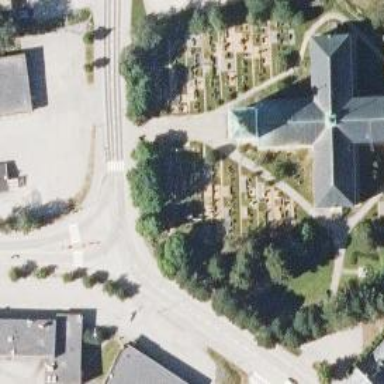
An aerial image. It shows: War memorial steeped in history.